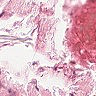
Metastatic tissue present: no